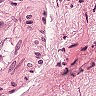
Metastatic tissue present: yes